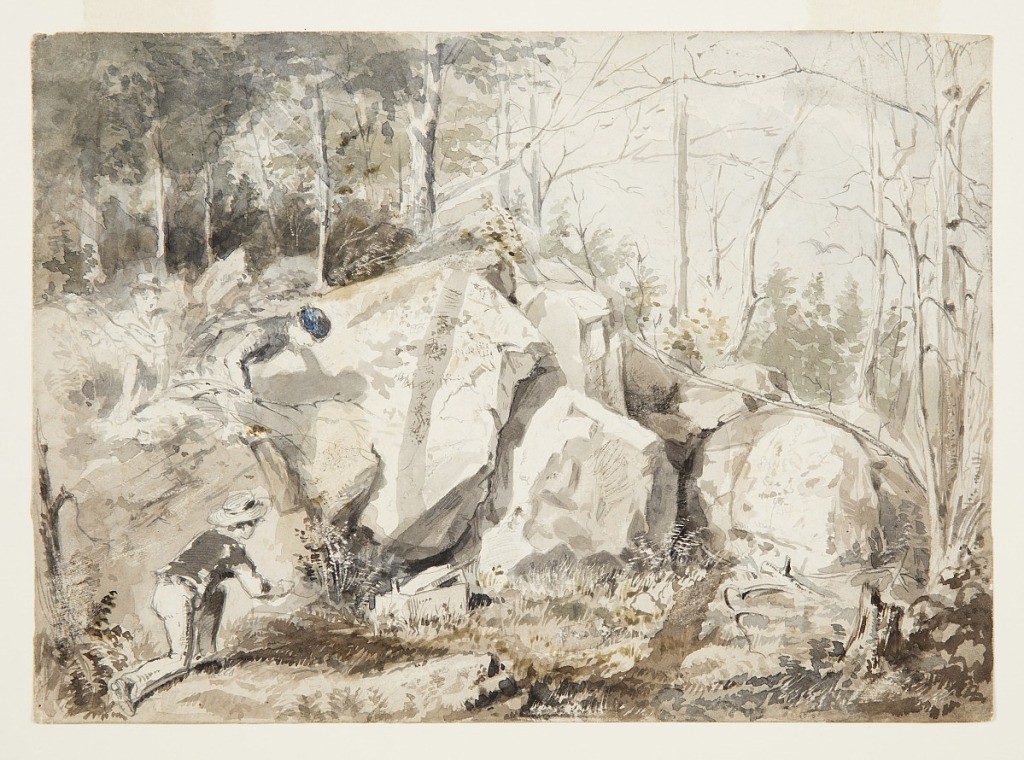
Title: Setting a Squirrel Trap
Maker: Winslow Homer, American, 1836–1910
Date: ca. 1858
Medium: Graphite, brush and watercolor on wove paper
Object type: Drawing
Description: Sketch of two boys and a girl climbing over rocks in a wood and advancing towards a squirrel trap.